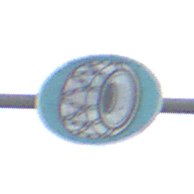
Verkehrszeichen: SchneekettenVorgeschrieben
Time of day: MorningAfternoon
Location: Outdoor (Nature)
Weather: PartlyCloudy
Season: NotSpecified
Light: Natural